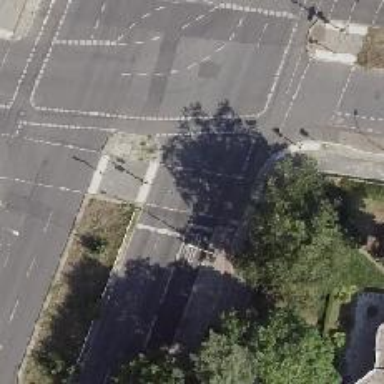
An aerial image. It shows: Crossing with traffic signals.